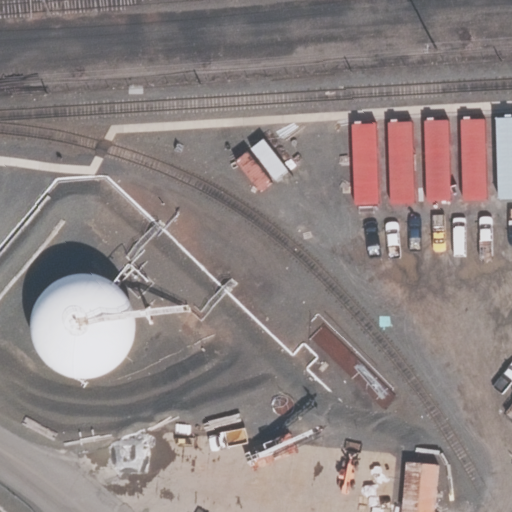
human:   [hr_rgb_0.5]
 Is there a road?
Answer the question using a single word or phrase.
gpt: yes

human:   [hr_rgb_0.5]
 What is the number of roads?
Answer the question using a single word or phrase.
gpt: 1

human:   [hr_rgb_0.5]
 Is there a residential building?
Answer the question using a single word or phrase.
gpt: no

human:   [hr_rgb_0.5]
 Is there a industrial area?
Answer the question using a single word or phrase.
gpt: yes

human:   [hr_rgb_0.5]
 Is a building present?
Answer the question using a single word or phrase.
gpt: no

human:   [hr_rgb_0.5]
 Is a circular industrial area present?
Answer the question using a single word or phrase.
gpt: no

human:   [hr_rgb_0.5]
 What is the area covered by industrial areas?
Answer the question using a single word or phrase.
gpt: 10583m2

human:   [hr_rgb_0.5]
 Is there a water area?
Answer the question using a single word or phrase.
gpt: no

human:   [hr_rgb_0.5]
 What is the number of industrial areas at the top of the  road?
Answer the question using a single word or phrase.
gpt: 0

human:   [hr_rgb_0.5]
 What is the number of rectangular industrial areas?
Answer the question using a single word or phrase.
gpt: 1

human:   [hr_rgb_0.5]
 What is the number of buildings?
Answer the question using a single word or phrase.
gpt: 0

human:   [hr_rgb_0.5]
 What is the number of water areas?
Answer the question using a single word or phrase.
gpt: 0

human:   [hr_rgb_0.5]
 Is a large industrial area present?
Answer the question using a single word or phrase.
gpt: yes

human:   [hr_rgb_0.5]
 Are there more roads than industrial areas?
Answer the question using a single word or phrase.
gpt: no

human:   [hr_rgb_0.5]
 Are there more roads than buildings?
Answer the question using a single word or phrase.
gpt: yes

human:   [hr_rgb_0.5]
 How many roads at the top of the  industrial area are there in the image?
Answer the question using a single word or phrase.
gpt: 1

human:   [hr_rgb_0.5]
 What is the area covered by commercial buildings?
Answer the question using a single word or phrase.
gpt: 0m2

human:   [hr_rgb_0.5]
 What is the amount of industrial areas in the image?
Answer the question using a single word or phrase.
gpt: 1

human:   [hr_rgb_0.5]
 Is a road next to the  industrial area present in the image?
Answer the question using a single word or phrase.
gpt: yes

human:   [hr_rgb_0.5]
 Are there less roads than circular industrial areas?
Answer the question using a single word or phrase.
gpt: no

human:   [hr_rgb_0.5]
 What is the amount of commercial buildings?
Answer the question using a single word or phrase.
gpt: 0

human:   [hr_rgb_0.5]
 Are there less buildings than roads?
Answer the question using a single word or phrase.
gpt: yes

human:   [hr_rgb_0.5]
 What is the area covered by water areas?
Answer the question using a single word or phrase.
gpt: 0m2

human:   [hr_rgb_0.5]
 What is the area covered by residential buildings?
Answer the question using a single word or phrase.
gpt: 0m2

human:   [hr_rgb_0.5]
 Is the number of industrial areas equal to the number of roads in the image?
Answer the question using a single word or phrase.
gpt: yes

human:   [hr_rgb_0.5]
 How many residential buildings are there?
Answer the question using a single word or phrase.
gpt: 0

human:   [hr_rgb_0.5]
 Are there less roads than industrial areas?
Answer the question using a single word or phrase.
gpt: no

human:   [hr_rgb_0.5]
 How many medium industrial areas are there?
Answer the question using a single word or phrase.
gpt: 0

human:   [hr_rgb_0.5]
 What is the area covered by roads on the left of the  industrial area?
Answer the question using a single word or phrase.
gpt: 0m2

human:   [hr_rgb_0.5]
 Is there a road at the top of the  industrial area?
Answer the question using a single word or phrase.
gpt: yes

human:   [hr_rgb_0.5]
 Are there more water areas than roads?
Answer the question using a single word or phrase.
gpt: no

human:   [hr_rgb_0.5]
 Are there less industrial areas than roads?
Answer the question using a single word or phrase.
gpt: no

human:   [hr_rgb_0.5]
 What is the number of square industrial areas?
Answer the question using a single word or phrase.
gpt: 0

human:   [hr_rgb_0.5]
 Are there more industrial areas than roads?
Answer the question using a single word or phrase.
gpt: no

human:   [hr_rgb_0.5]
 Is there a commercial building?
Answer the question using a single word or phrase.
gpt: no

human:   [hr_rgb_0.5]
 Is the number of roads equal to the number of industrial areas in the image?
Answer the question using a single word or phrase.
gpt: yes

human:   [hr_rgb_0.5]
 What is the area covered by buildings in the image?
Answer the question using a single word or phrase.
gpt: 0m2

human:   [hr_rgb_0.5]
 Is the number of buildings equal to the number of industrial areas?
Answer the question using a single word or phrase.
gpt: no

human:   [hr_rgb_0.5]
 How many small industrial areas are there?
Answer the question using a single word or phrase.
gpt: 0

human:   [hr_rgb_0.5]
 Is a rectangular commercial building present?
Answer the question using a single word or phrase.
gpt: no

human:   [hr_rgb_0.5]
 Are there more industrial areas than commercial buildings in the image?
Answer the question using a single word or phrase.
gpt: yes

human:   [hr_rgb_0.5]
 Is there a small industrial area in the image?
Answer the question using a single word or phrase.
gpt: no

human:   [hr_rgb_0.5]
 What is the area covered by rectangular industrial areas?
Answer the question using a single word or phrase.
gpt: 10583m2

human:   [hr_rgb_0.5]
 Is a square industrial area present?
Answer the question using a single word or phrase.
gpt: no

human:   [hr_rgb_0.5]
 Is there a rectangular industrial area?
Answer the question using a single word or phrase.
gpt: yes

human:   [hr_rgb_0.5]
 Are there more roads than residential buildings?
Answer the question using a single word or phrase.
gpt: yes

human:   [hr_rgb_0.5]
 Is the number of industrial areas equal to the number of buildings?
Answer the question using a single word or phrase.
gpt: no

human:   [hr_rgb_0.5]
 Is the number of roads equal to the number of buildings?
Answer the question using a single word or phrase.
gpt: no

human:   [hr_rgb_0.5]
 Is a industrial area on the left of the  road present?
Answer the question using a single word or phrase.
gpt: no

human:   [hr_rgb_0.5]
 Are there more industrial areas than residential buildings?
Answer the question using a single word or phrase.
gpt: yes

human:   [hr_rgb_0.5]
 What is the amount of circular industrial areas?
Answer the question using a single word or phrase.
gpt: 0

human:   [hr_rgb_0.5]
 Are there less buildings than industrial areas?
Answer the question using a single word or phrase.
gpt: yes

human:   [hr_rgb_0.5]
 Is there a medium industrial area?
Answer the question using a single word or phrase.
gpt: no

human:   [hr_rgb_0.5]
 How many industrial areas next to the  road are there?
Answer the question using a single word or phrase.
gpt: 1

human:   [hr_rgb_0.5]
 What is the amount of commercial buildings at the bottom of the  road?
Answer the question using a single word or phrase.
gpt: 0

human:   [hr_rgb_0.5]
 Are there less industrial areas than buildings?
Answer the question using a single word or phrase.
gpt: no

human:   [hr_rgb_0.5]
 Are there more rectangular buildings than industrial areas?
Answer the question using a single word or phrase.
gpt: no

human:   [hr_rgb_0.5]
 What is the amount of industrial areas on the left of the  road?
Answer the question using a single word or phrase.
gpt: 0

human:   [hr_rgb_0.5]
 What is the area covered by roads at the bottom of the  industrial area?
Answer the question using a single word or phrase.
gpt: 0m2

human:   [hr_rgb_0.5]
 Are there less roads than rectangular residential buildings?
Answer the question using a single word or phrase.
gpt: no

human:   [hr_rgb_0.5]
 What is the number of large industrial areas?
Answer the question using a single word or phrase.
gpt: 1

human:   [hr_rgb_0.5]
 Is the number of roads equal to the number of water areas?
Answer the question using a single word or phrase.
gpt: no

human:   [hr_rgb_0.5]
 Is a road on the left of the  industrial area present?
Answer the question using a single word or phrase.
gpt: yes

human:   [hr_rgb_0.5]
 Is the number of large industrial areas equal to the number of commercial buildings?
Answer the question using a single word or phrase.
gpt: no